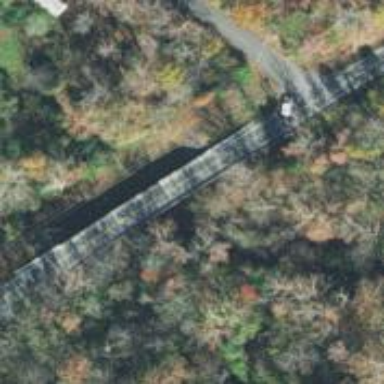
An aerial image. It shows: Secondary road crossing bridge.